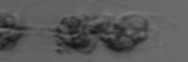
Label: Leptocylindrus_mediterraneus